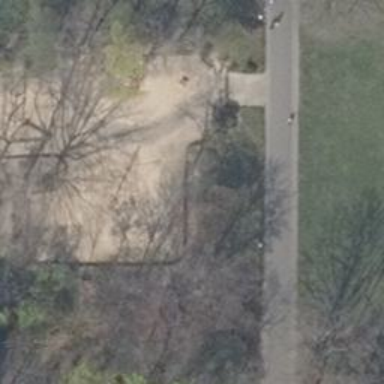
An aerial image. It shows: Deciduous broadleaved tree in park.